Question: I am looking for a property in a font file (either from WPF's 'System.Windows.Media.Fonts' 'Typeface' or 'GlyphTypeface') or directly accessing the .ttf/.otf file that will allow me to determine if a program like Write/WordPad in Windows will apply Bold to the font. Basically, some fonts that have the Bold attribute will still get an extra boldness applied to them and some won't. I'm trying to discover what the logic is that is used to make this determination.
To manually see this, copy and the paste the following into Write/WordPad (or OOo's Writer or MS Word or...) and change each line's font face to it's name (i.e. apply Arial Black to Arial Black)
1. Arial Black
2. Arial Rounded MT Bold
3. Arial Narrow
Now apply bold to them. You'll see #2 and #3 change, but not #1.
> With #3 though, something different is
happening than the other two - a
different font all together is being
applied. Namely ('NB'
appended, which is ) in place of ('N'
appended, which is ). So
in the case of this font, bold is not
actually being applied.
Back to the list. #1 doesn't change, but #2 does. #1's weight is "Black" and #2's is "Bold". If you were to take the Bold version of #3, , and apply bold to it, it would act like #1 - it wouldn't change. But it has the same weight as #2, that of "Bold".
In other words, two are bold (Arial Rounded MT Bold and Arrow Narrow Bold), but only Arial Rounded MT Bold gets more bold applied. In the case of Arial Black, it doesn't have a Bold weight, but it still doesn't have a bold applied to it either.
Here's what it looks like:

Interestingly, WPF doesn't exhibit this behavior (i.e adding more bold), but Silverlight does:
### WPF (Note the FontFamily is "Arial Rounded MT"):
'''
<StackPanel Orientation="Vertical">
<TextBlock FontSize="24" Text="Arial Rounded MT Bold" FontFamily="Arial Rounded MT"/>
<TextBlock FontSize="24" Text="Arial Rounded MT Bold" FontWeight="Black" FontFamily="Arial Rounded MT"/>
</StackPanel>
'''
### Silverlight (Note the FontFamily is "Arial Rounded MT Bold"):
'''
<StackPanel Orientation="Vertical">
<TextBlock FontSize="24" FontFamily="Arial Rounded MT Bold" >Arial Rounded MT Bold</TextBlock>
<TextBlock FontSize="24" FontFamily="Arial Rounded MT Bold" FontWeight="Bold" >Arial Rounded MT Bold</TextBlock>
</StackPanel>
'''
The question comes back to: I'm seeking a flag or a property within the font file that will tell me this logic.
Here's a list of other fonts where applying "Bold" has no effect:
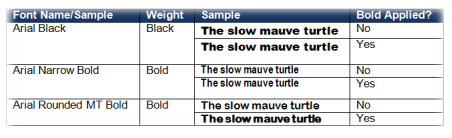
Answer: Through an enormous amount of trials, I've figured it out. From the <URL> table, most programs look at 2 values:
1. If usWeightClass has a value of 549 or below, the font will be made more bold.
2. If fsSelection has bit 5 set, it will never be made more bold, regardless of the value in usWeightClass (#1 above).